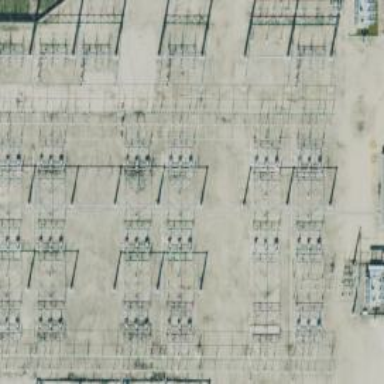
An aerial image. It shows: Switch for power supply.